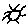
Label: sun